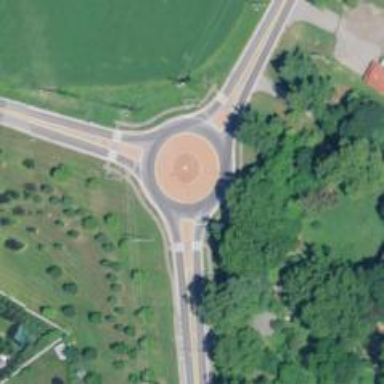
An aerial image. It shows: Secondary road with asphalt surface leading to roundabout junction.